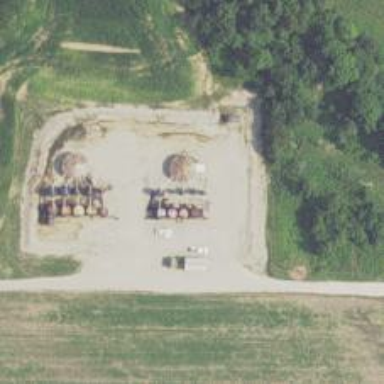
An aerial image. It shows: Storage tank that is man-made.